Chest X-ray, AP view. Patient: 55 years old, sex F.
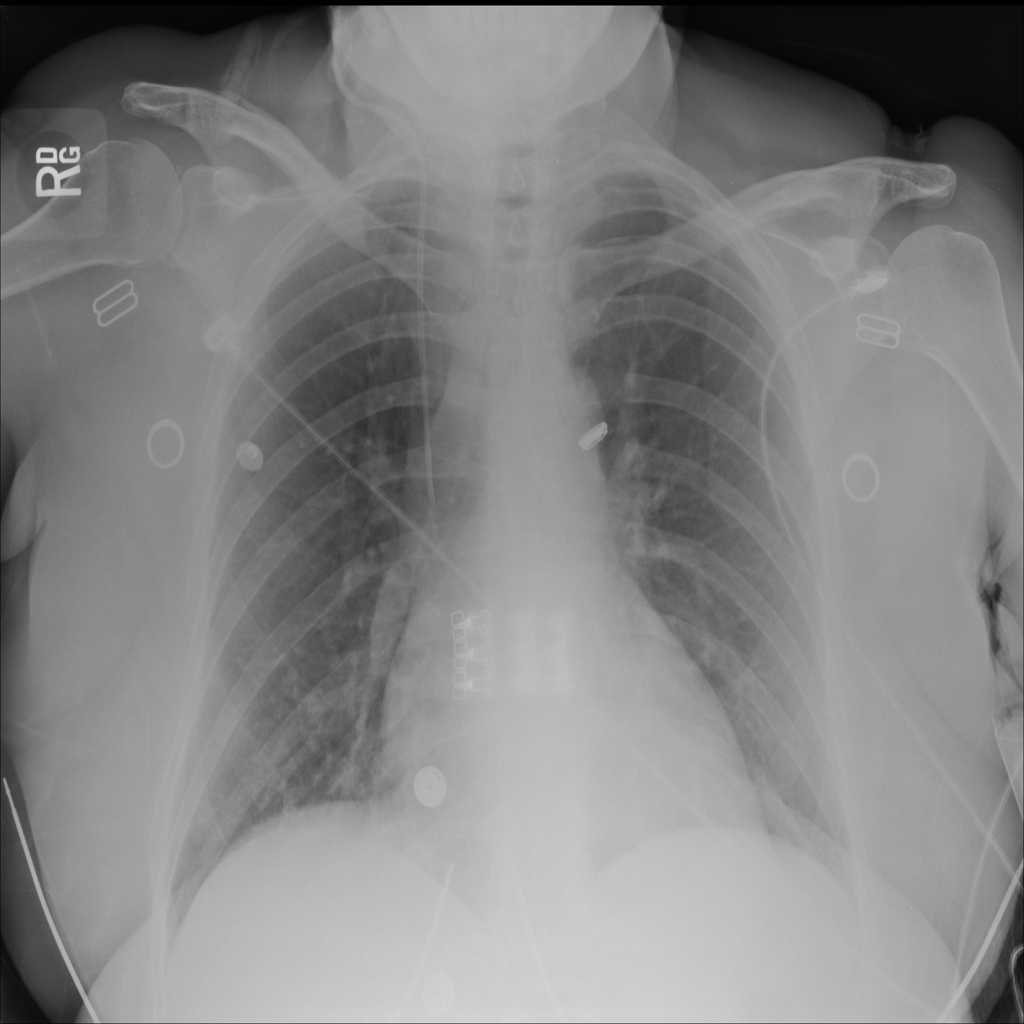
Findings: No Finding